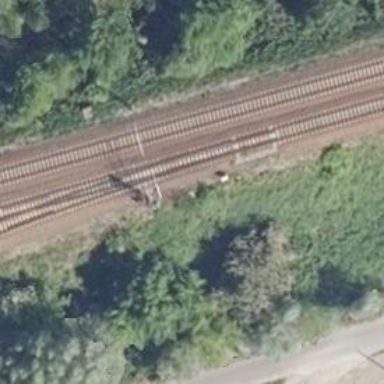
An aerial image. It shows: Railway switch with the turnout side on the left.